Field crop: maize
Growth stage: 2
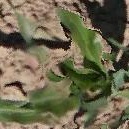
Species: maize